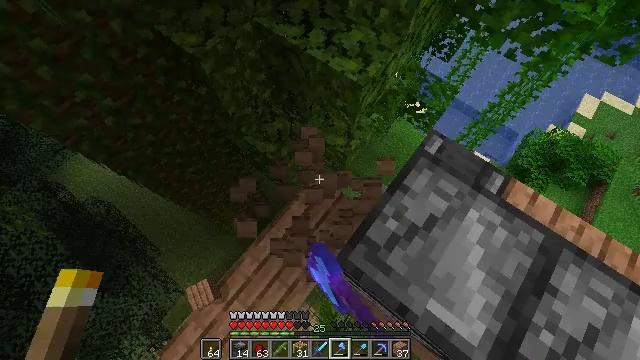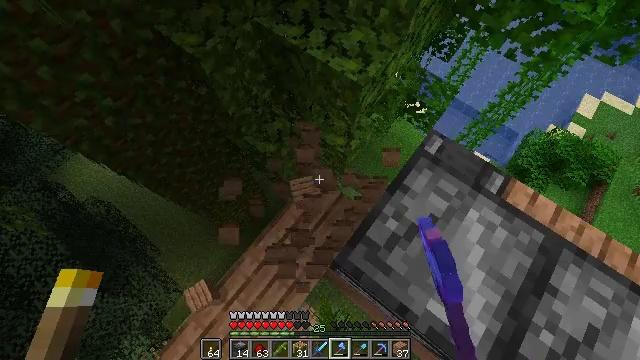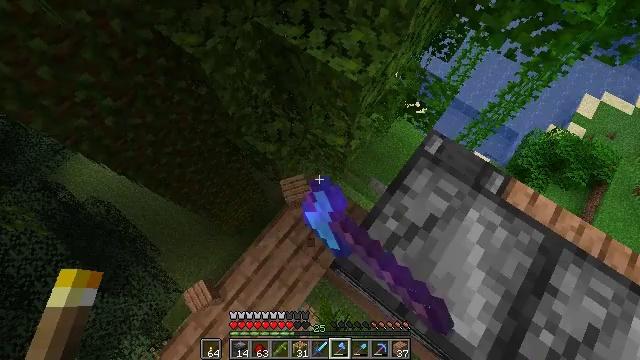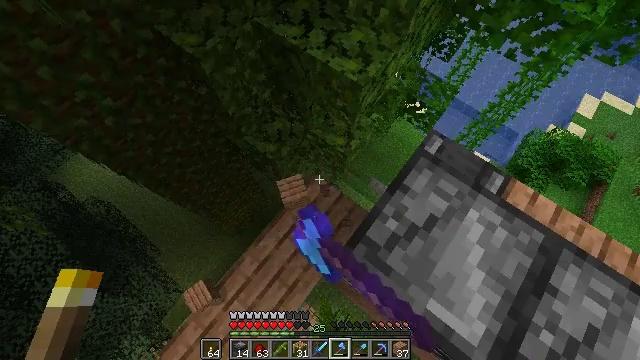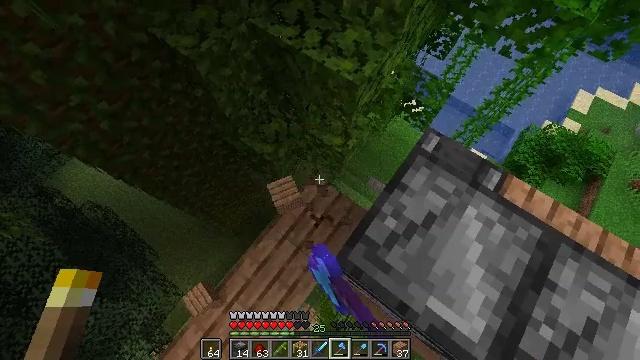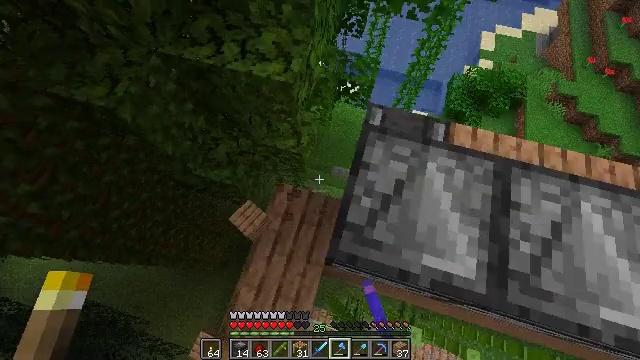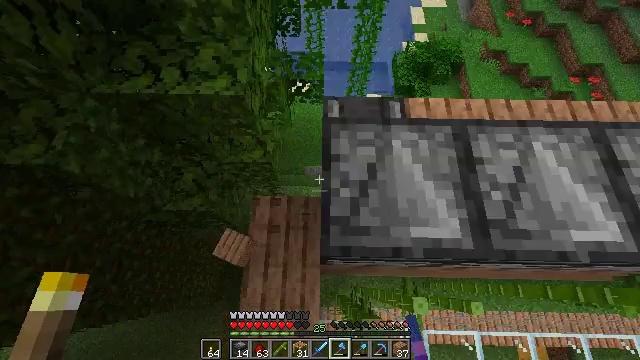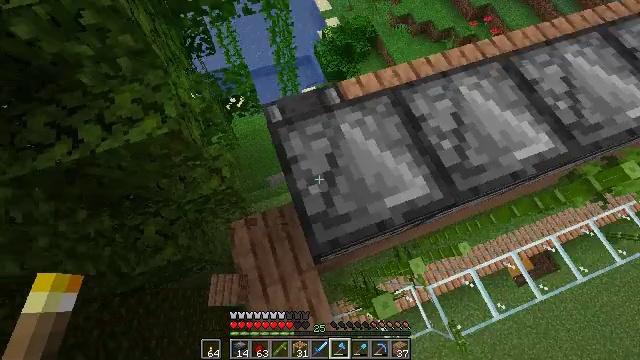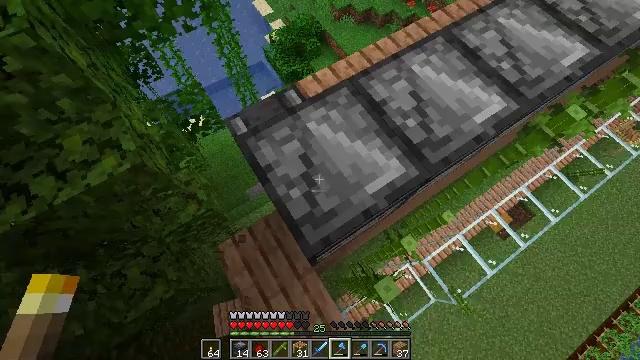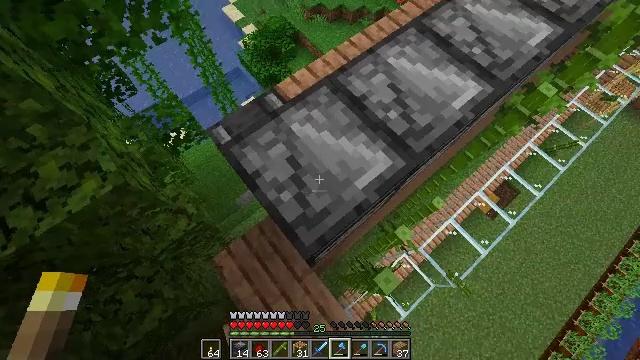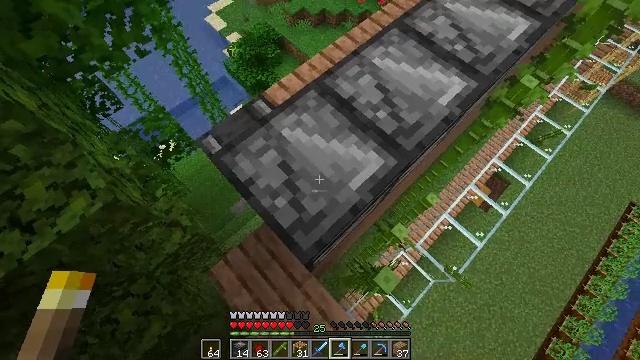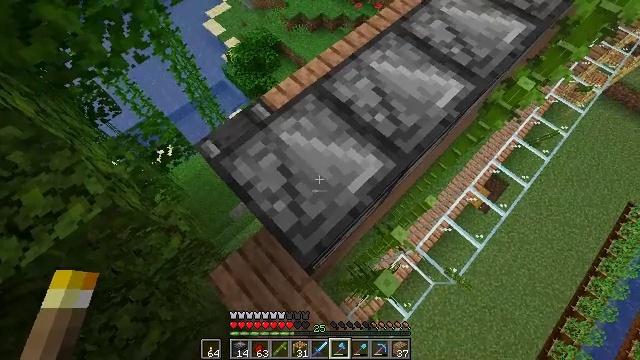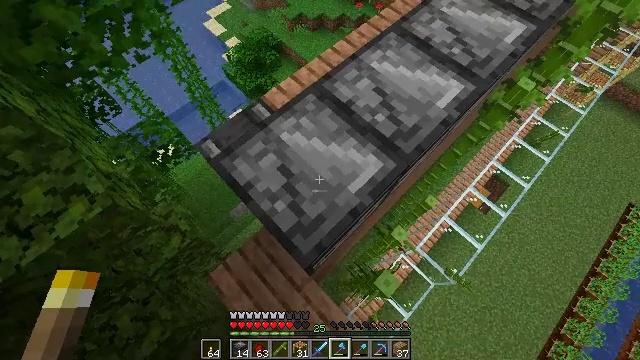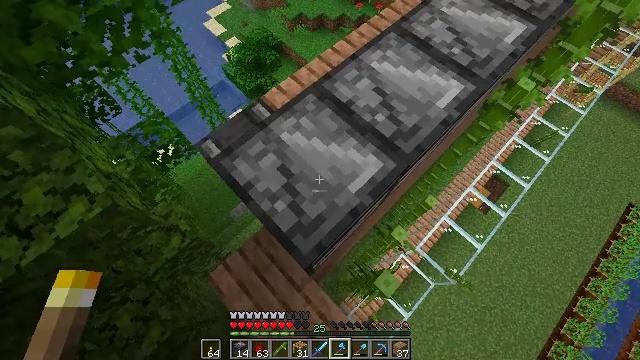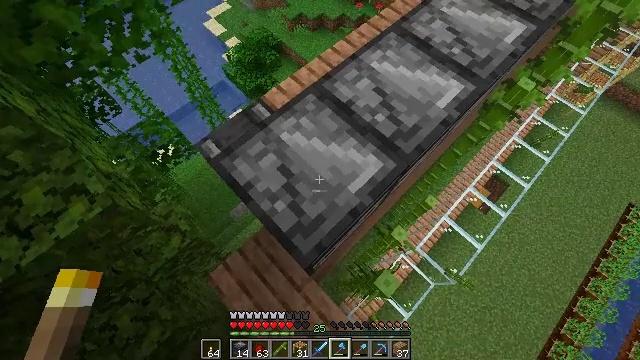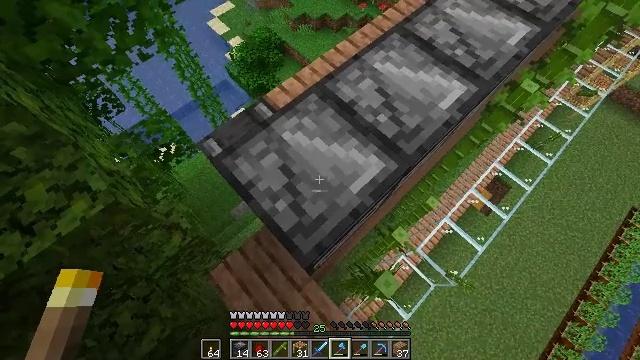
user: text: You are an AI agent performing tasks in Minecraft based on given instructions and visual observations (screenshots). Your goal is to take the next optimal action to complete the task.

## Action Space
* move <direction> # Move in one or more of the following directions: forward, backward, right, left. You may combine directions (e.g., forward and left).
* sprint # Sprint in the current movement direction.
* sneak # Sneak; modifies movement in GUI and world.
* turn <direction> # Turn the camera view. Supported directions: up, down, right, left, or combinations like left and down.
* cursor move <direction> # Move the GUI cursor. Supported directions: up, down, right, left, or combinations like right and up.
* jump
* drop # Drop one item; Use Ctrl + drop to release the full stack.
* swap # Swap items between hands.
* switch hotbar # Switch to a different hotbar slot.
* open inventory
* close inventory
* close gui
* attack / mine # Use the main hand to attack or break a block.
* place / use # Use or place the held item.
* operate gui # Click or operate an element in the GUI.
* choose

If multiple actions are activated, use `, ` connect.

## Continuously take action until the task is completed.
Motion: motion action
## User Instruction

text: Get observer for redstone contraptions.
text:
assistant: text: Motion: attack / mine
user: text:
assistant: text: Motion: attack / mine
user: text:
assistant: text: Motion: attack / mine
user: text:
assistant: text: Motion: turn right, attack / mine
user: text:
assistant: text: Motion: turn right, attack / mine
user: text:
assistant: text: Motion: turn right
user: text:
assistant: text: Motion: turn right
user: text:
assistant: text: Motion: turn right
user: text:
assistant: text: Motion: turn right
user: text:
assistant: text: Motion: turn right
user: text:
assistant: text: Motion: no_op
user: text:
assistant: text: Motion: no_op
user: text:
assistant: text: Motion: no_op
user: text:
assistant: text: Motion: no_op
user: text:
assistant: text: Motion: no_op
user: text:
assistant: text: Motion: turn left
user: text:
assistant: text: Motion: no_op
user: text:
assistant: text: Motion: no_op
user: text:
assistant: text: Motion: no_op
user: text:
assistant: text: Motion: no_op
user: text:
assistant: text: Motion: no_op
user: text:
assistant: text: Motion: no_op
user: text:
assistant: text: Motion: no_op
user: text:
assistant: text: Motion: no_op
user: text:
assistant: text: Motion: no_op
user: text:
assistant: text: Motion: no_op
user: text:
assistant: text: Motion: no_op
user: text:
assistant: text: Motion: no_op
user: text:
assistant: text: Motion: no_op
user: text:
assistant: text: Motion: no_op